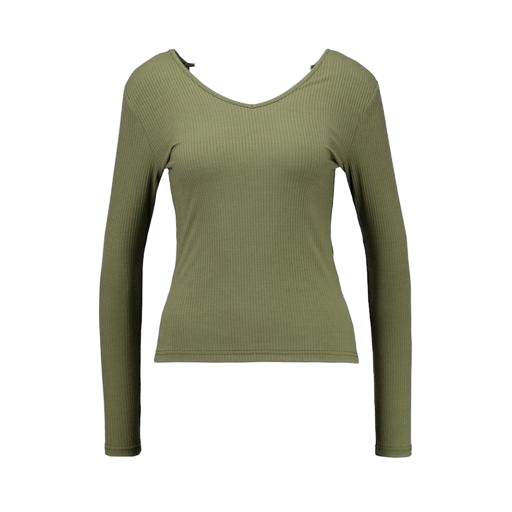
long-sleeve t-shirt only macy, her longsleeve top, long-sleeve top, white background